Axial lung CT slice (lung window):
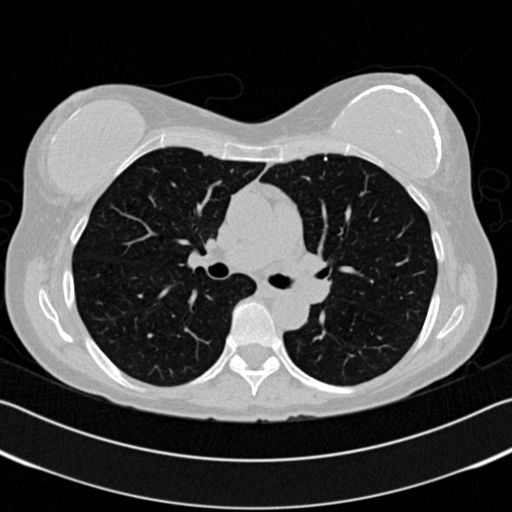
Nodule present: no